Field crop: tomato
Growth stage: 1
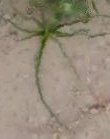
Species: cyperus